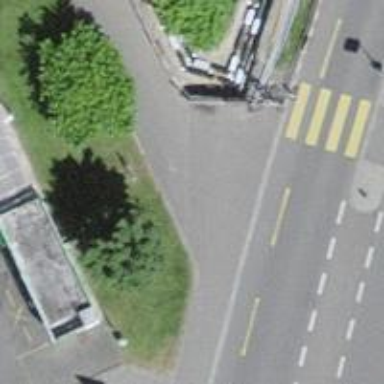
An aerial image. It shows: Bollard.